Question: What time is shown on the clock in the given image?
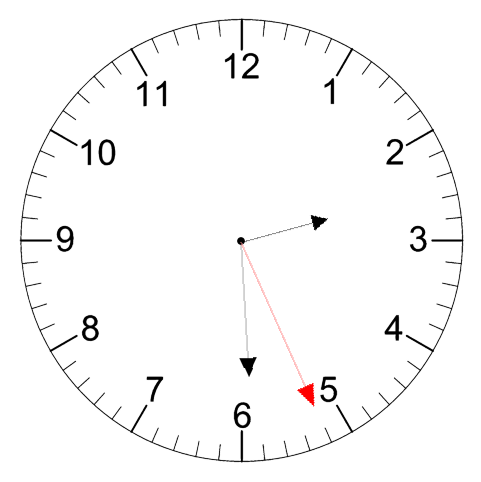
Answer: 02:29:26